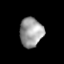
Tissue: lung
Cell type: Epithelial cells
Senescence score: 0.2284
Nuclear area (px): 664
Mean DAPI intensity: 156.88